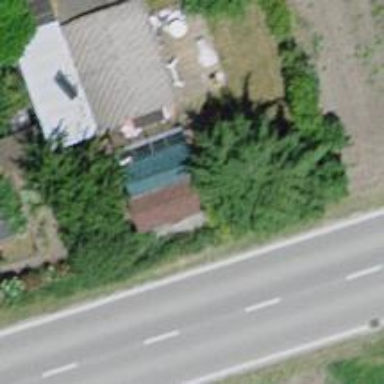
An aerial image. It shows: Shed building.